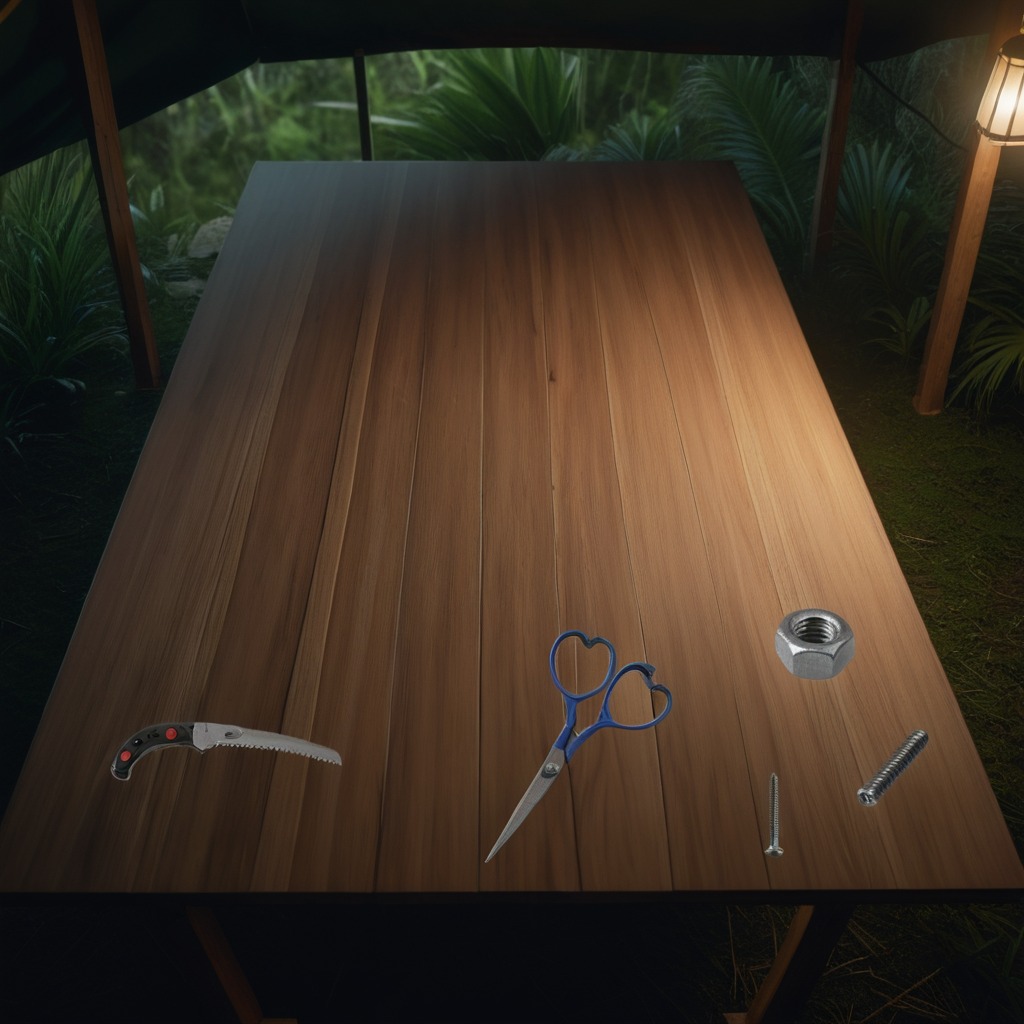
A metal machine screw, a coiled metal spring, a handheld metal saw, a metal nut, and a pair of scissors are lying on a wooden table inside a jungle field workshop tent at night.